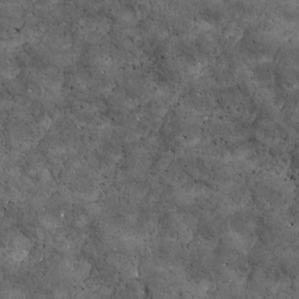
Label: non_frost